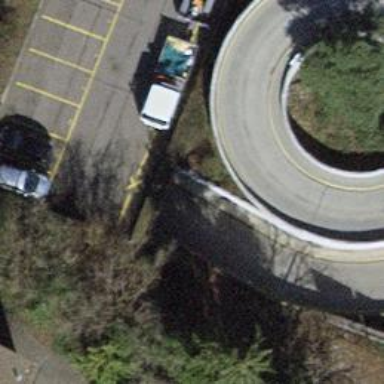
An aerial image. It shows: Parking area.